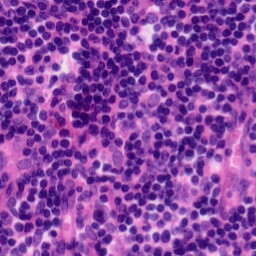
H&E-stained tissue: Tonsil